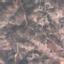
Land use / land cover: HerbaceousVegetation